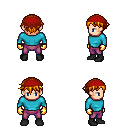
a pixel art fantasy rpg character, male body template, human, light skin, teal long-sleeve shirt, magenta pants, dark blonde short bangs hairstyle, red bandana, gold gloves, black shoes, four views (front, back, left, right), 2x2 character sprite sheet, small pixel art, hard edges, no anti-aliasing